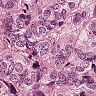
Metastatic tissue present: yes